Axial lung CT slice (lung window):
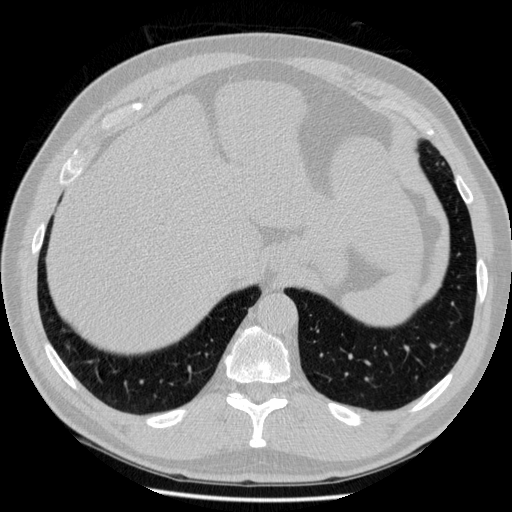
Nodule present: no